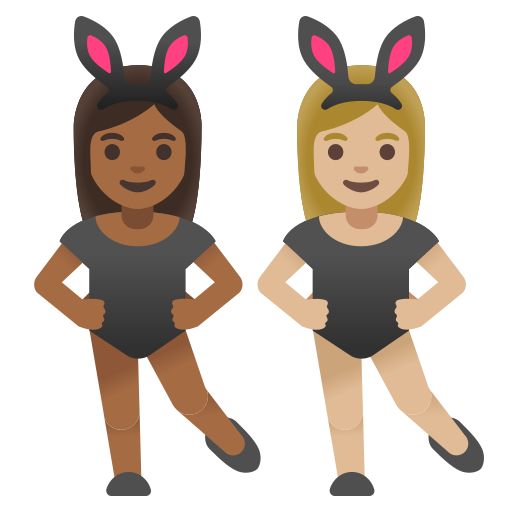
Emoji: 👩🏾‍🐰‍👩🏼